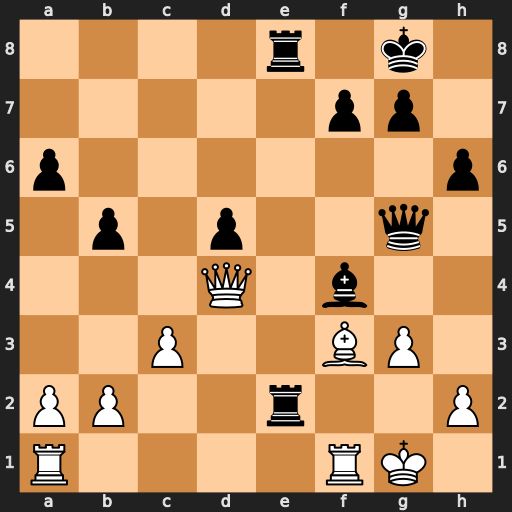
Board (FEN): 4r1k1/5pp1/p6p/1p1p2q1/3Q1b2/2P2BP1/PP2r2P/R4RK1
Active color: w
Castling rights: -
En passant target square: -
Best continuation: Qxf4 Qxf4 gxf4